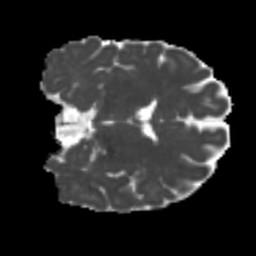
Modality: MD
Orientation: coronal
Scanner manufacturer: siemens
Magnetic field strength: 3 T
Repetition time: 4 s
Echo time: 0.0594 s